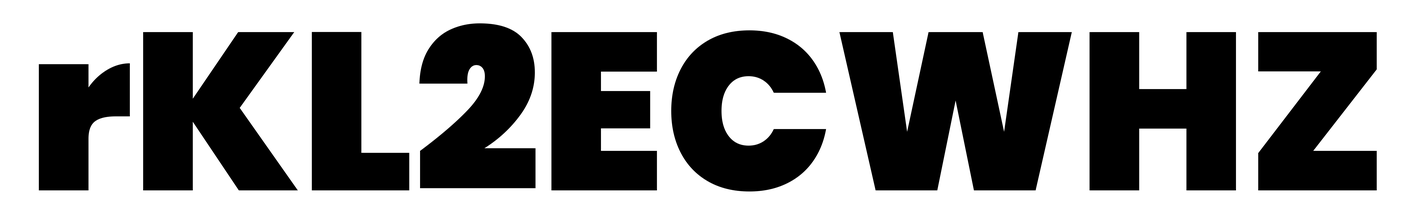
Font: Poppins-Black